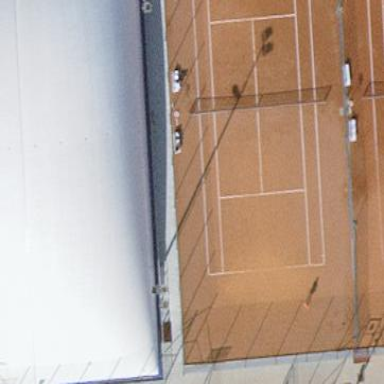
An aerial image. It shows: Tennis court on pitch.